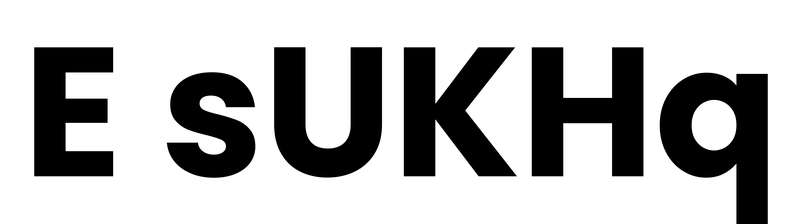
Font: Poppins-Bold